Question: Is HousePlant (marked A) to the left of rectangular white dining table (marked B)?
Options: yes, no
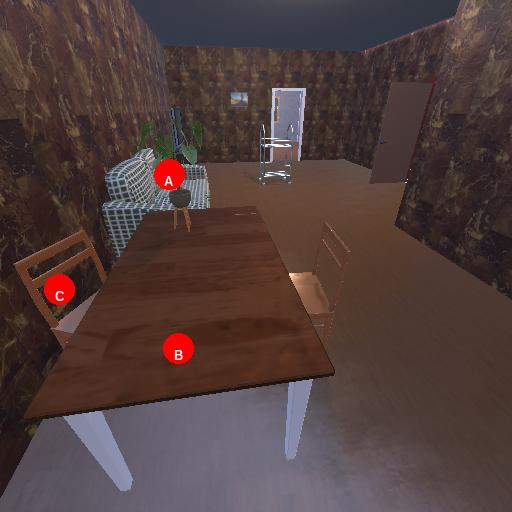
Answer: yes